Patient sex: M
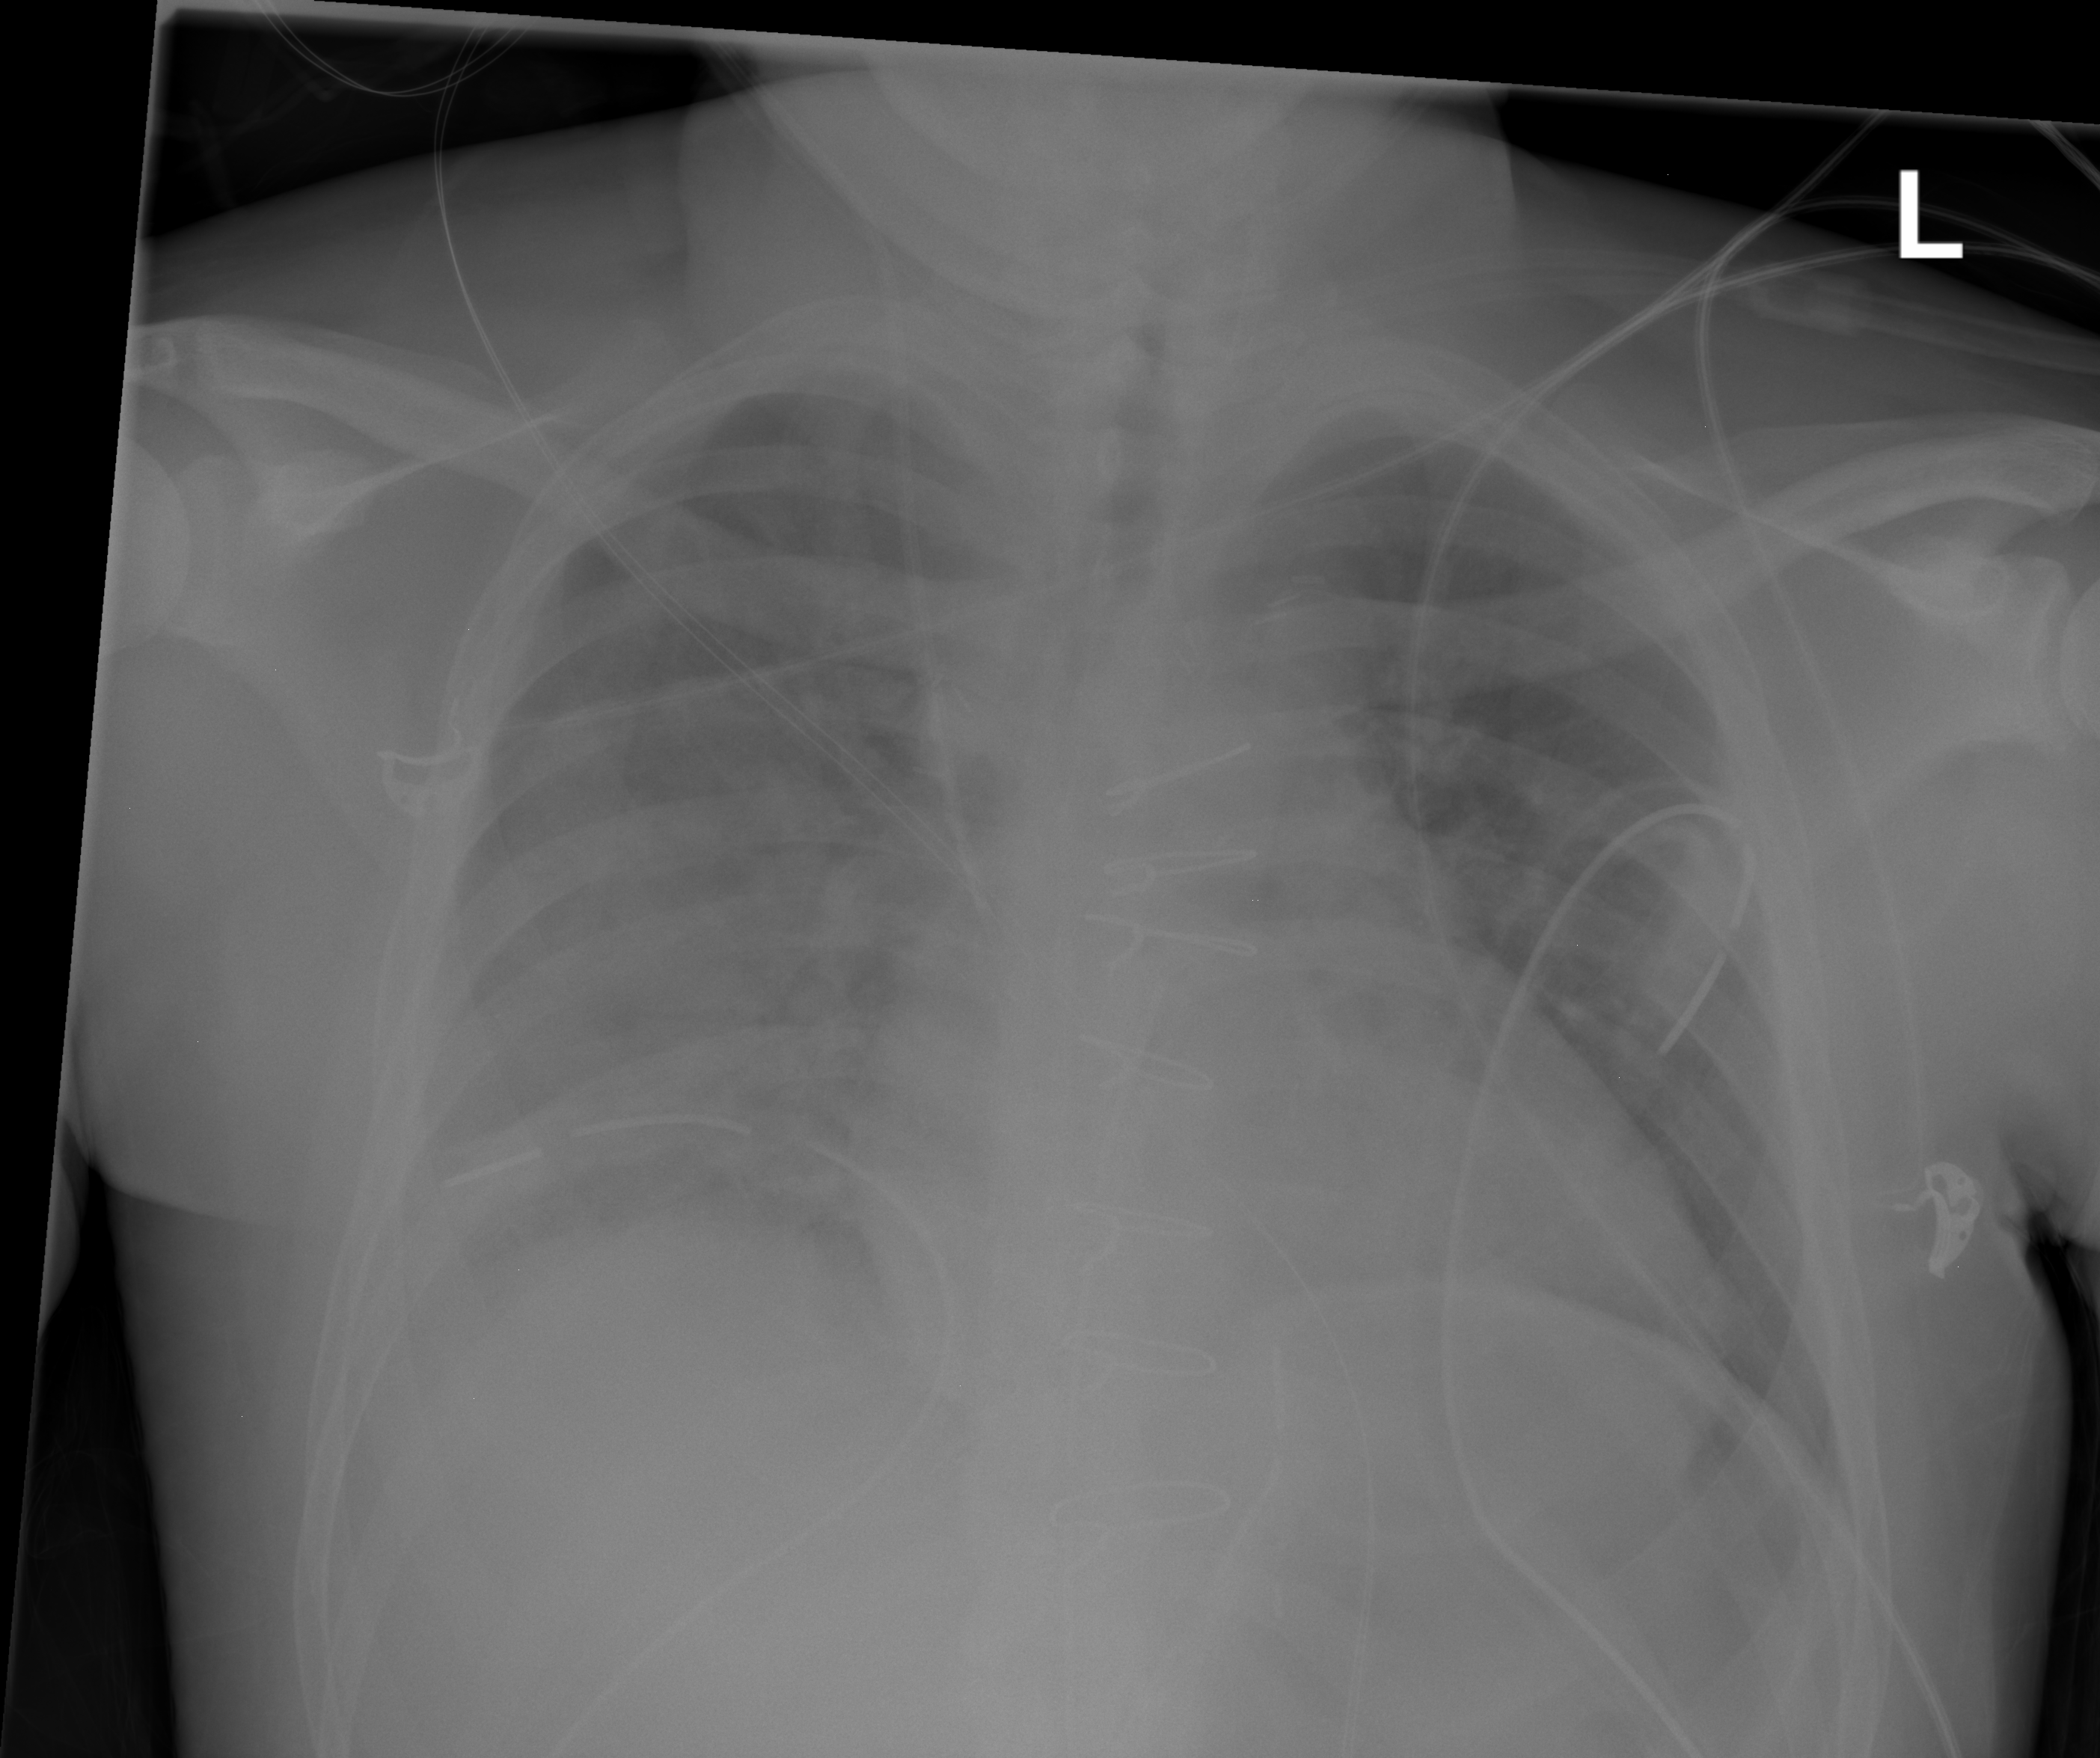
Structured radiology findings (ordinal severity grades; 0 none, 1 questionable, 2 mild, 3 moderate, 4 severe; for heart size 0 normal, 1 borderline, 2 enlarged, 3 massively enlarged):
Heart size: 2
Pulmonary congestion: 0
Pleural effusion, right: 2
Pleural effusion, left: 0
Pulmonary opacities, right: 3
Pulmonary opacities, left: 0
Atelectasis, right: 0
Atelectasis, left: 0